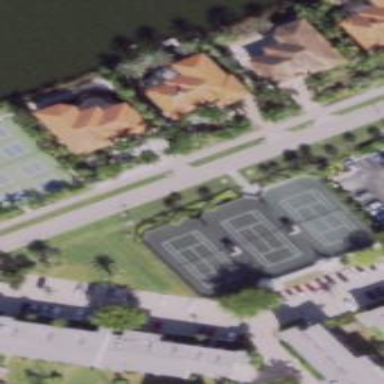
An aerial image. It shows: Tennis court on pitch designated for leisure land.